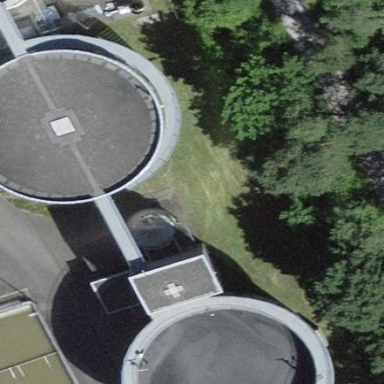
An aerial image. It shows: Silo.